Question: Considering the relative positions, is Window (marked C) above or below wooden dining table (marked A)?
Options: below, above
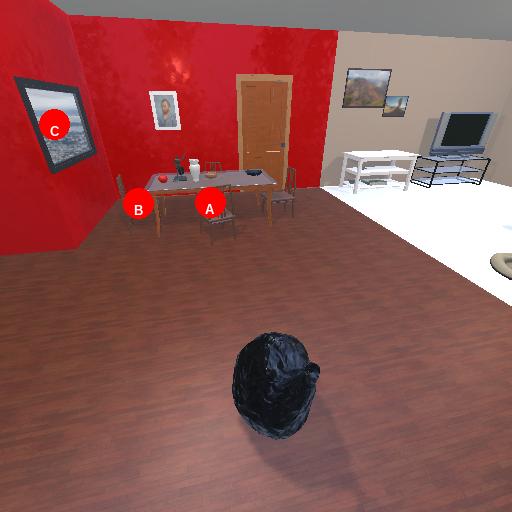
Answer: below